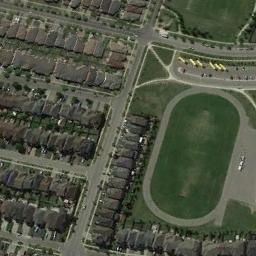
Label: ground_track_field